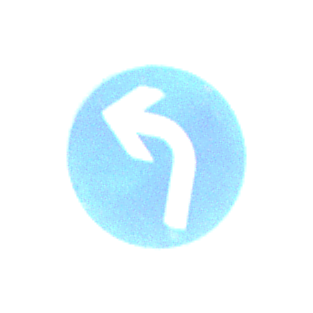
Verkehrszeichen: VorgeschriebeneFahrtrichtungLinks
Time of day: MorningAfternoon
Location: Outdoor (Nature)
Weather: PartlyCloudy
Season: NotSpecified
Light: Natural